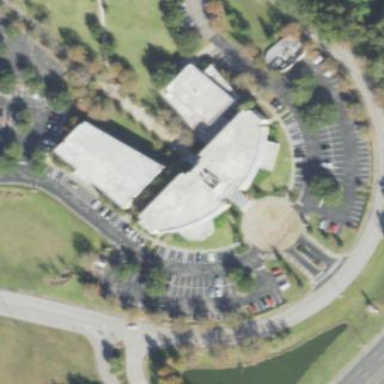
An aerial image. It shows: College building.